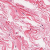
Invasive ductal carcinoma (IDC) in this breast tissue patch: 0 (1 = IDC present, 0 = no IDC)